Question: I've created a vertical ribbon but am stuck trying to get the final part of it done. I need to add a 2 px red border to the bottom angles as illustrated in the image.
'''
.thumbnails .span4 { position:relative;height:300px; }
.ribbon { position:absolute;float:right;margin-right:20px;height:87px;width:75px; }
.ribbon { background: #f6f6f6;border-radius: 1px 1px 0 0;height: 87px;margin: 0 auto;position: absolute;width: 74px;right:20px; }
.ribbon:after,.ribbon:before { border-top: 12px solid #f6f6f6;content: '';height: 0;position: absolute;top: 100%;width: 0; }
.ribbon:after { border-left: 74px solid transparent; }
.ribbon:before { border-right: 74px solid transparent; }
.img-box { height:205px;display:block; }
<div class="span4 thumb crop">
<div class="ribbon"></div>
<div class="img-box"></div>
<div class="caption">
<h1>Title</h1>
<p>Text</p>
</div>
</div>
'''

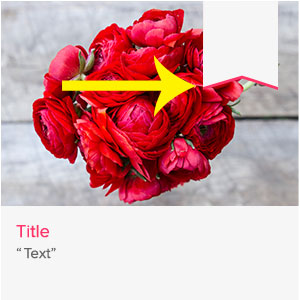
Answer: If you want a pure CSS solution, you might use transform:skew instead of transparent gradients to create the pseudo elements.
You could potentially attempt box shadows with no spread on those skewed pseudo elements, but a better result would probably require additional (non-semantic) divs for the decoration:
'''
<div class="ribbon">
<div class="ribbonDecoration left"></div>
<div class="ribbonDecoration right"></div>
</div>
.ribbon {
position:absolute;
margin-right:20px;
height:87px;
width:75px;
background: #f6f6f6;
border-radius: 1px 1px 0 0;
height: 87px;
position: absolute;
width: 74px;
right:20px;
}
.ribbon:after,
.ribbon:before {
content: '';
display: block;
height: 10px;
position: absolute;
top: 94%;
width: 50%;
z-index: 0;
background: #f6f6f6;
}
.ribbon:after {
left: 50%;
-moz-transform: skew(0,15deg);
-webkit-transform: skew(0,15deg);
transform: skew(0,15deg);
}
.ribbon:before {
-moz-transform: skew(0,-15deg);
-webkit-transform: skew(0,-15deg);
transform: skew(0,-15deg);
}
.ribbonDecoration {
position: absolute;
bottom: -6px;
height: 3px;
width: 50%;
background: red;
z-index: 1;
}
.ribbonDecoration.left {
-moz-transform: skew(0deg,-15deg);
-webkit-transform: skew(0deg,-15deg);
transform: skew(0deg,-15deg);
}
.ribbonDecoration.right {
left: 50%;
-moz-transform: skew(0deg,15deg);
-webkit-transform: skew(0deg,15deg);
transform: skew(0deg,15deg);
}
'''
here's a fiddle: <URL>
I'd recommend sticking to even divisors of 90 degrees for (e.g., 15 deg, 30 deg) for better rendering. Things can get janky and pixelated otherwise.
The other options (if your browser support requirements allow...) would be an svg background image or an html5 canvas element.
(FYI, as a side note, float won't do any good with an absolutely positioned element)